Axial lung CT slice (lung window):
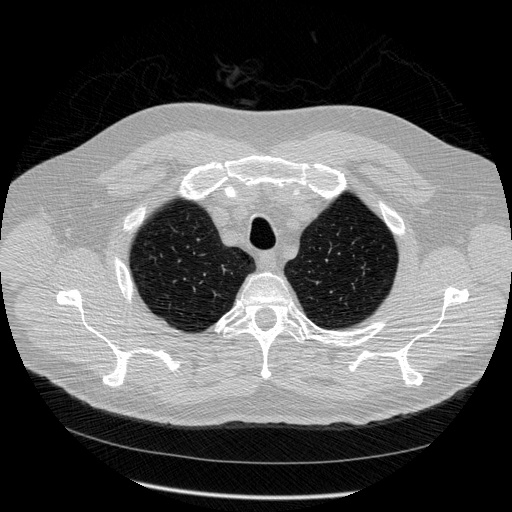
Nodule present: no